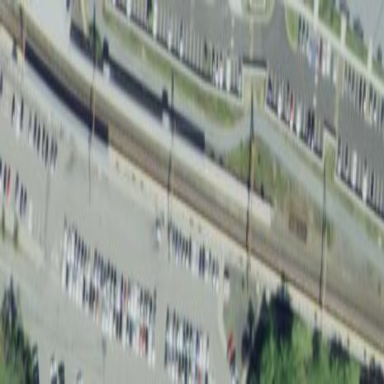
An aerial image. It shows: Platform for public transport and railway.